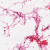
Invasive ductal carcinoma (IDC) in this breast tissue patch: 0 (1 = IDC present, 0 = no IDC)